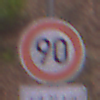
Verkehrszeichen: Geschwindigkeit90
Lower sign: LaengeEinerStrecke6
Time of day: Midday
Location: Outdoor (Nature)
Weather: Overcast
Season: Autumn
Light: Natural